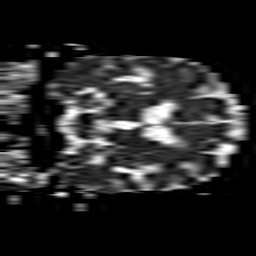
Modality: ADC
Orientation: coronal
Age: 66
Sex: male
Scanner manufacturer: philips
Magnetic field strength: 1.5 T
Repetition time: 3.531 s
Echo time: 0.06922 s